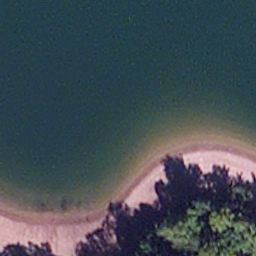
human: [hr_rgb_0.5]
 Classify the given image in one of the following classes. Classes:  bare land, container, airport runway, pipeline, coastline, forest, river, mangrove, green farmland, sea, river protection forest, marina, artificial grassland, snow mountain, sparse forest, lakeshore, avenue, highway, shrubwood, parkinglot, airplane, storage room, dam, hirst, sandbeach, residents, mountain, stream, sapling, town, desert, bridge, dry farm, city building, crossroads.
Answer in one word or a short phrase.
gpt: lakeshore